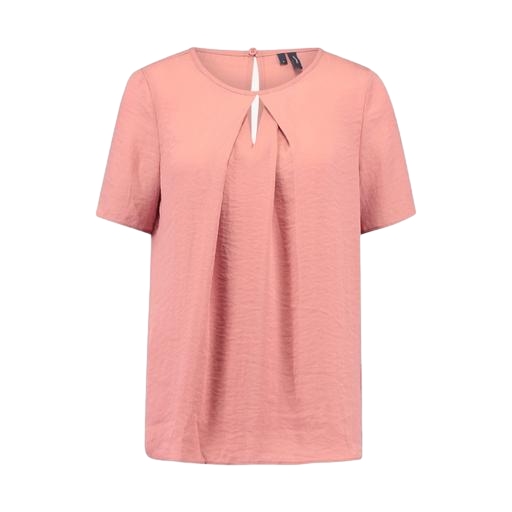
blush pleat front tee, short-sleeve top only macy, pleat-neck top, white background